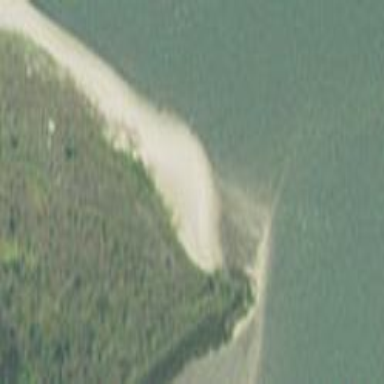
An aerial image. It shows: Sandy beach with natural surface.